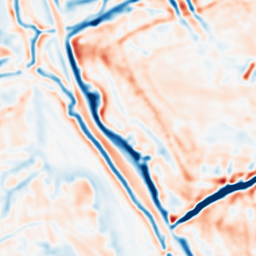
Category: multiscale
Decomposition family: dog
Decomposition parameters: sigma_low: 2
sigma_high: 5
Upsampling method: quadratic
Upsampling parameters: scale: 8
Upsampling scale: 8